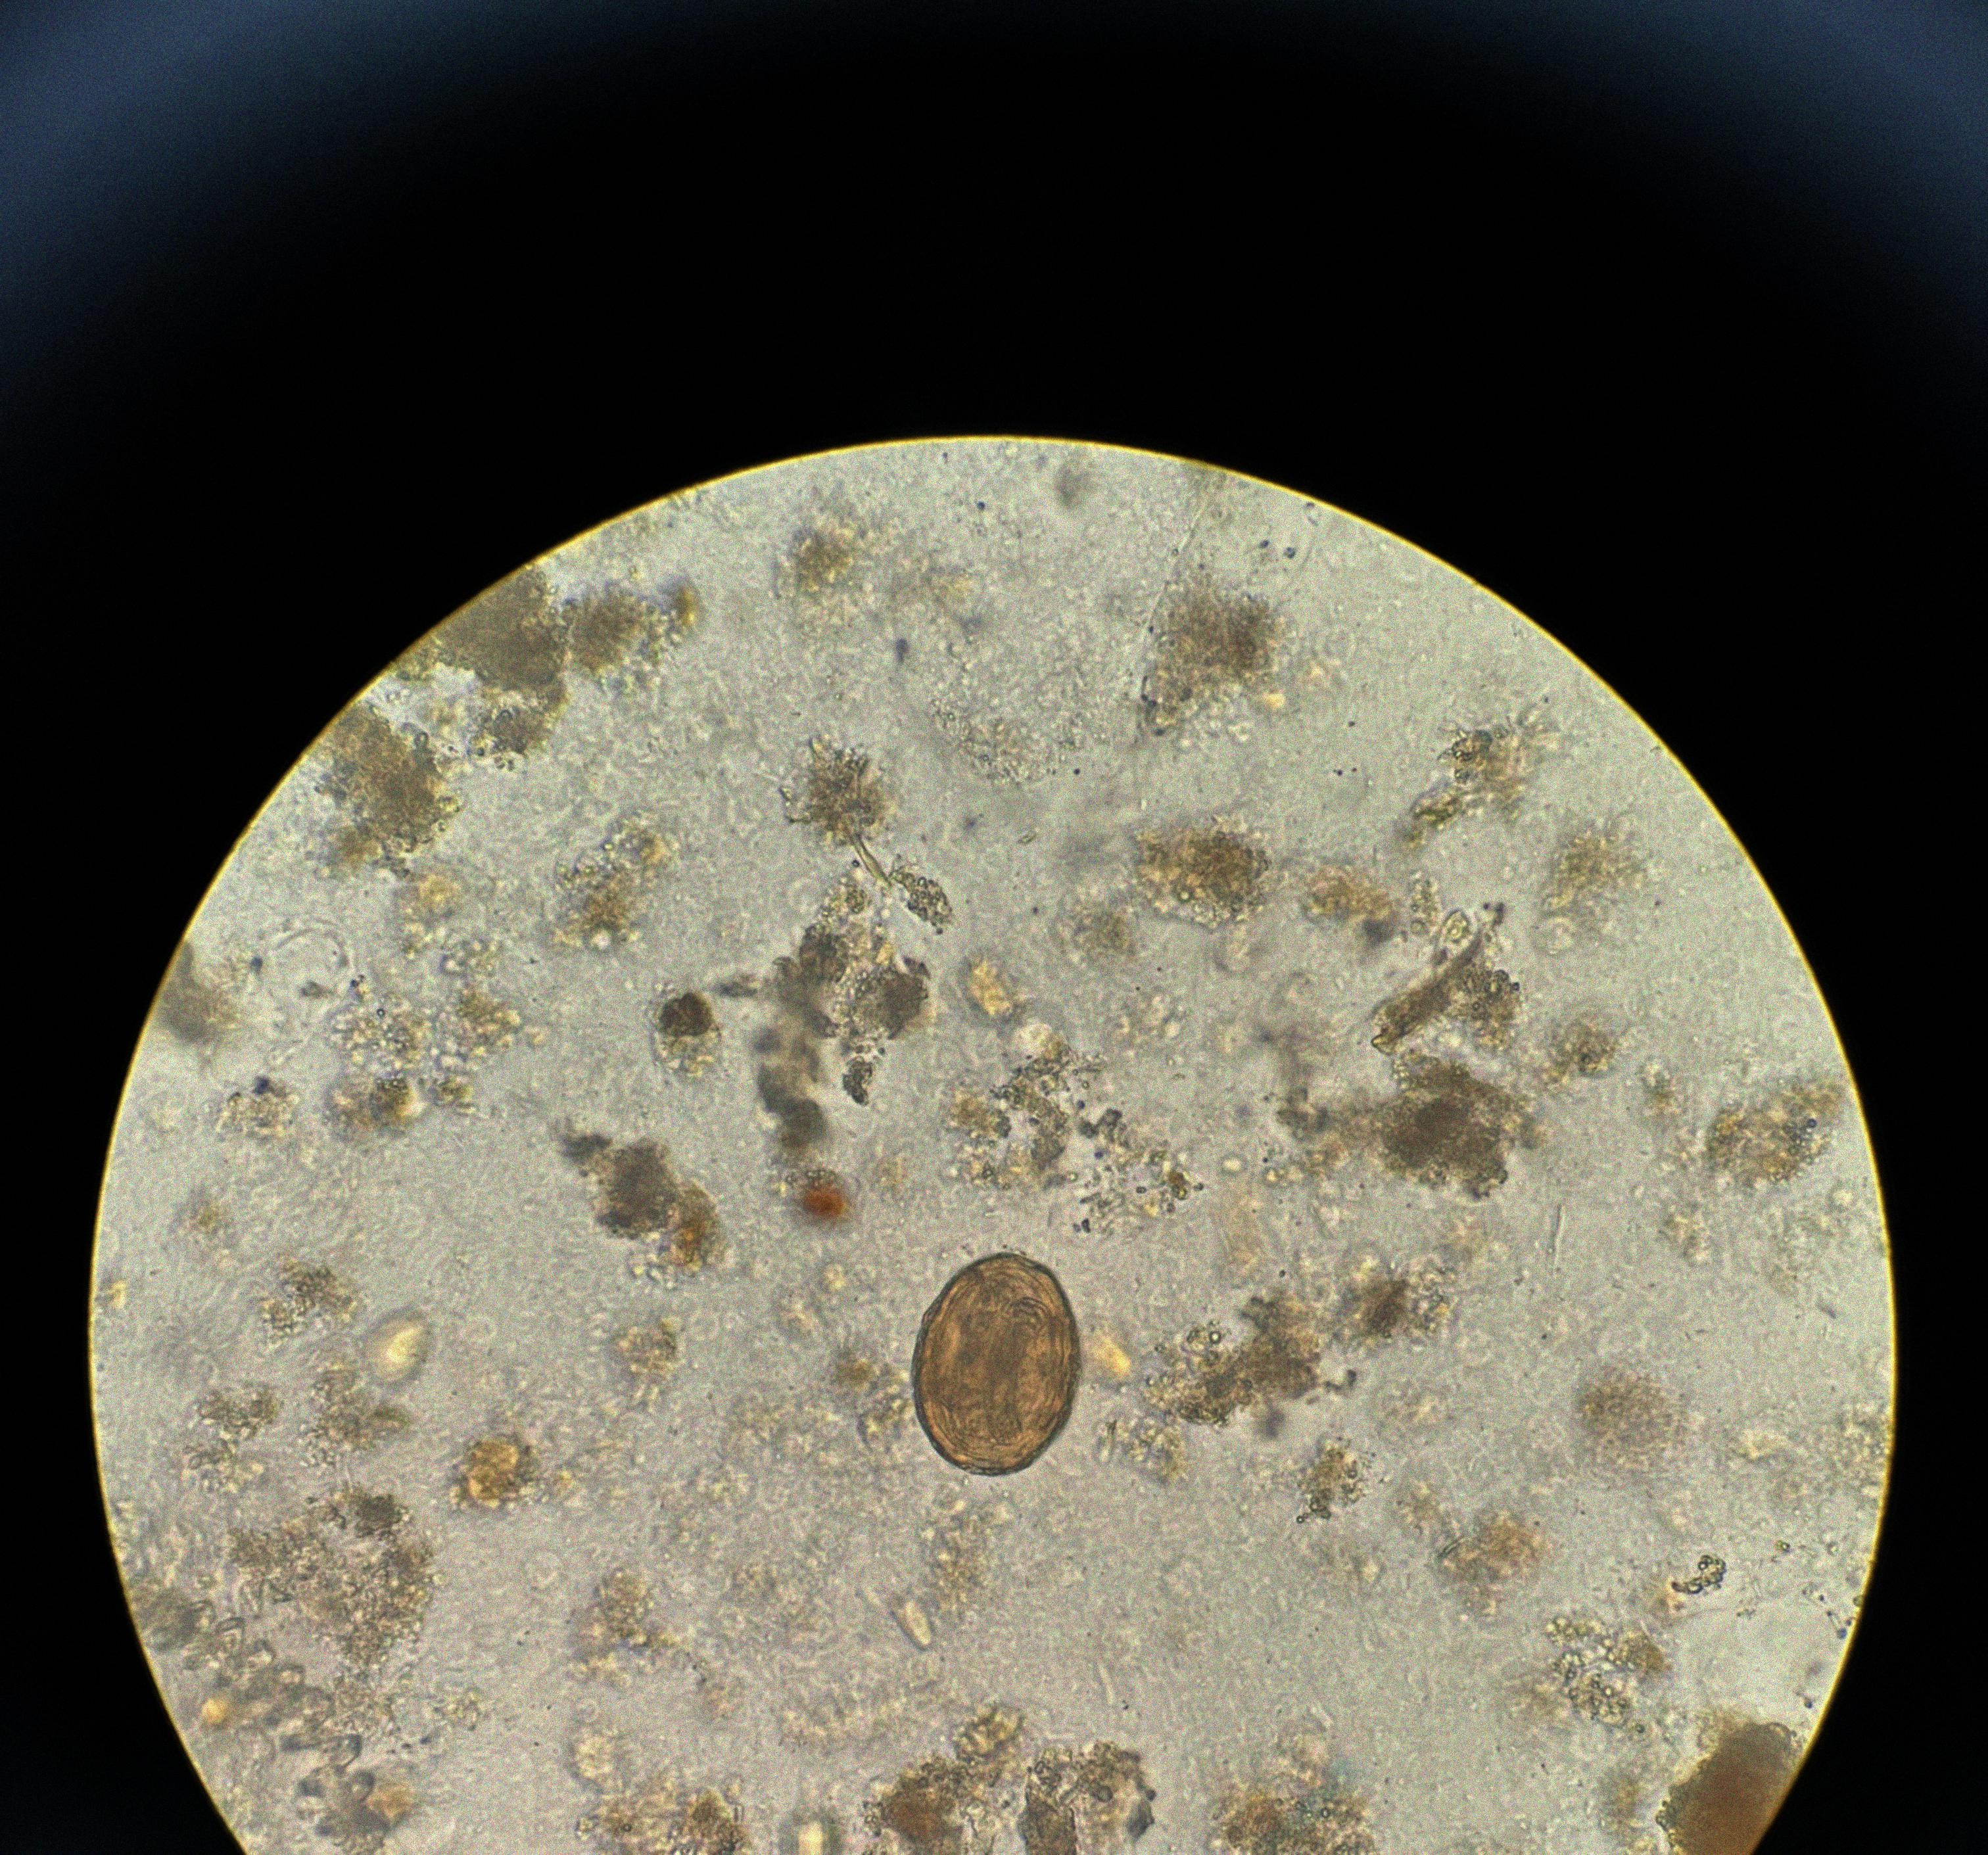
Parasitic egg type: Ascaris lumbricoides